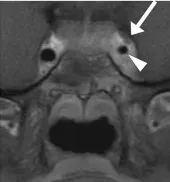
Coronal view T1 DIXON FS post gadolinium, slice thickness 3 mm. Arrow: Cavernous sinus, Triangle: Pars cavernosa of the internal carotid artery. MRI 14 days post-admission: Improvement of internal carotid artery involvement with a partial recovery in size (C).
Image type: radiology (mri)